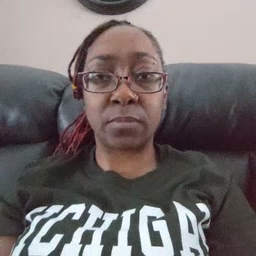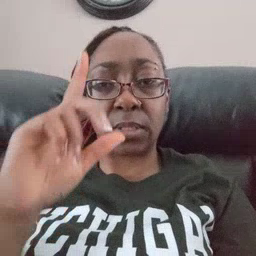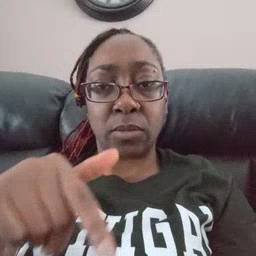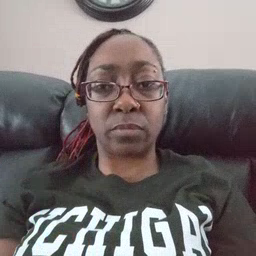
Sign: later